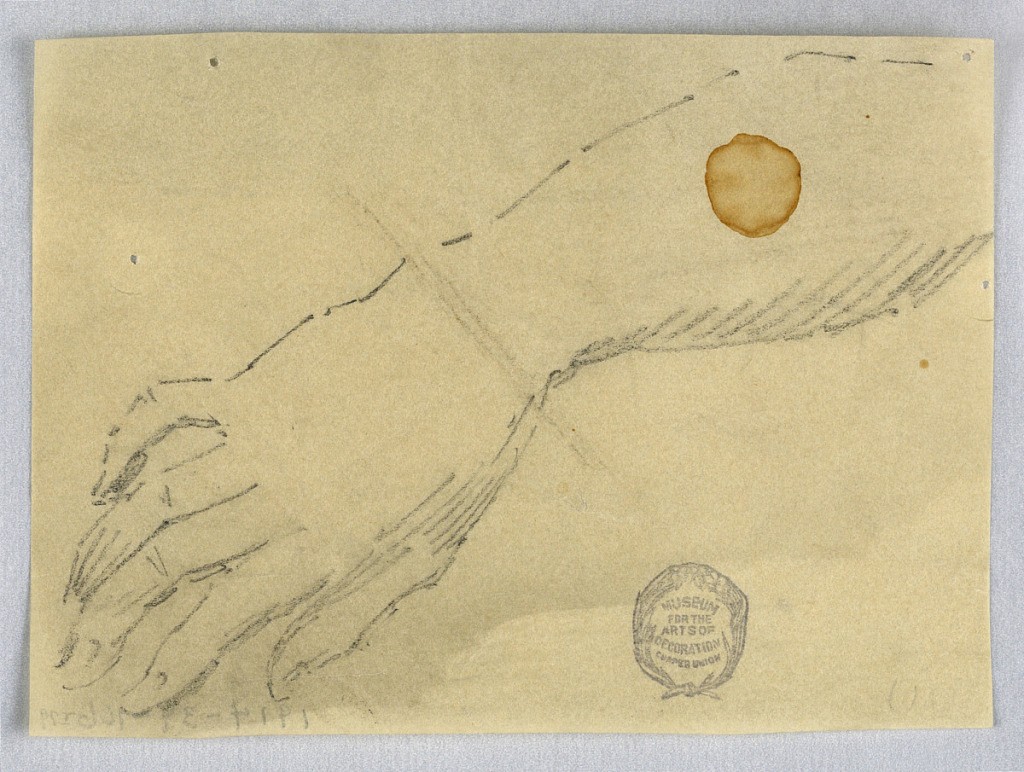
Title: Sketch of Hand and Wrist
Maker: Francis Augustus Lathrop, American, 1849–1909
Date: ca. 1895
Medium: Graphite on tracing paper
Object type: Drawing
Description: Outline of hand and wrist. Hand, lower left.